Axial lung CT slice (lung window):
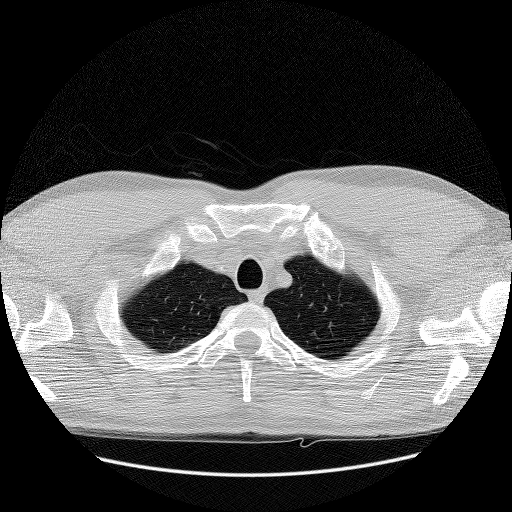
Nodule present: no